Field crop: tomato
Growth stage: 2
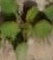
Species: solanum